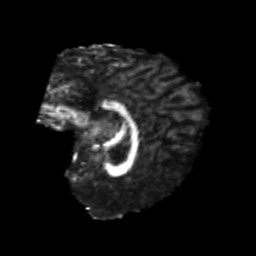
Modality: FA
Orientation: sagittal
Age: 22
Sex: female
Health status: healthy
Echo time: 0.074 s